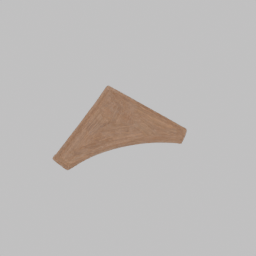
Label: decoration